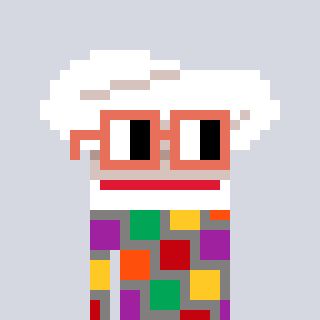
a pixel art character with square orange glasses, a chef hat-shaped head and a bluegrey-colored body on a cool background